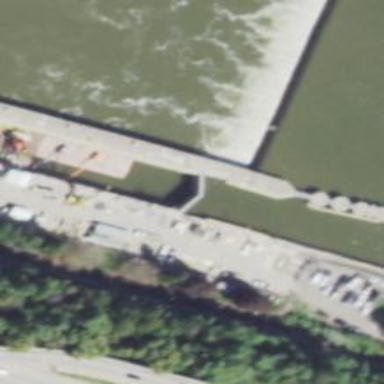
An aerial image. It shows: Lock gate on waterway.